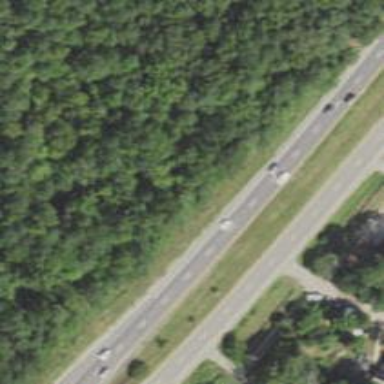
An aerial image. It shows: Primary highway.